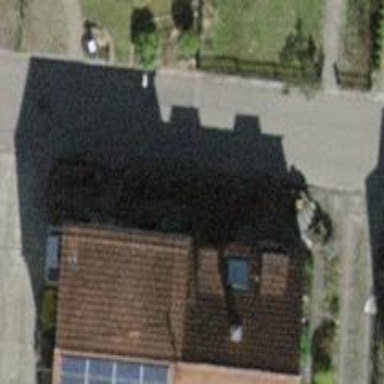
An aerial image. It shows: Semi-detached house.